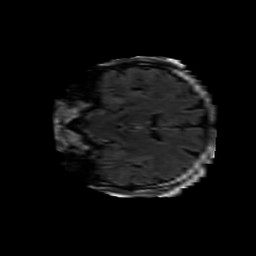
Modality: FLAIR
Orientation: coronal
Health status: ill
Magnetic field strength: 3 T